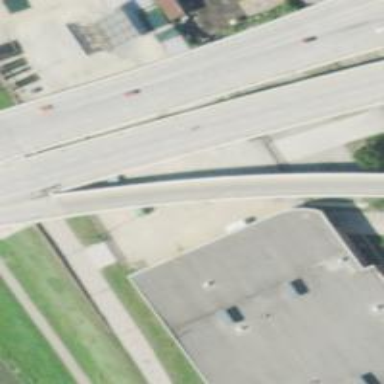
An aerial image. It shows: Motorway link bridge.